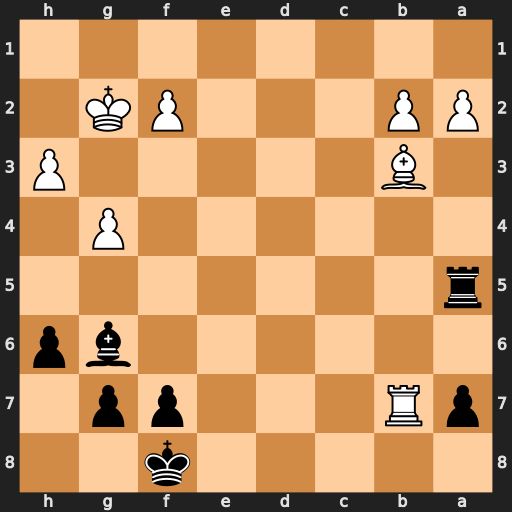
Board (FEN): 5k2/pR3pp1/6bp/r7/6P1/1B5P/PP3PK1/8
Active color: b
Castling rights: -
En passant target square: -
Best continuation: Be4+ Kg3 Bxb7